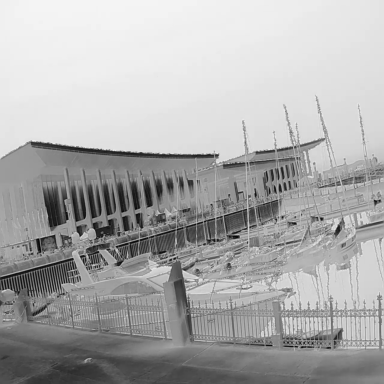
There are 11 objects shown in the infrared image, including six canoes, and five sailboats.